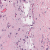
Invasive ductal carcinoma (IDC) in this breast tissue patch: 0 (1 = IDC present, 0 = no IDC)